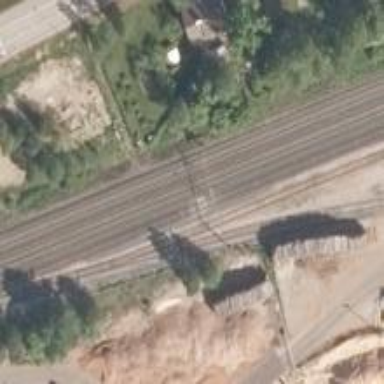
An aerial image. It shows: Wedge used for railway derailment.